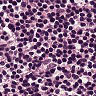
Metastatic tissue present: no